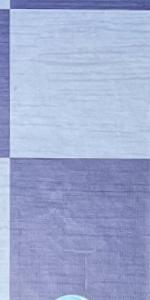
Label: Empty